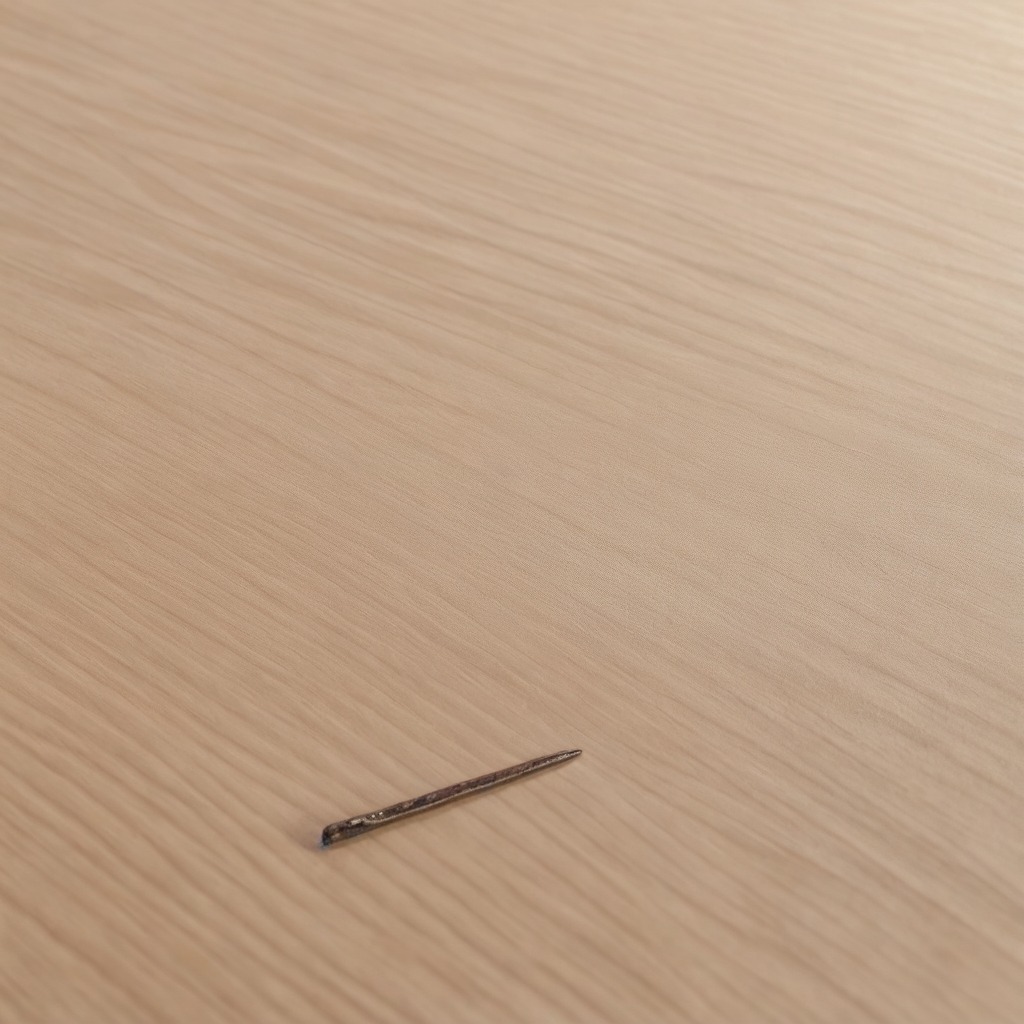
An iron nail is lying on a clean wooden table.